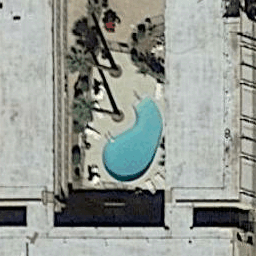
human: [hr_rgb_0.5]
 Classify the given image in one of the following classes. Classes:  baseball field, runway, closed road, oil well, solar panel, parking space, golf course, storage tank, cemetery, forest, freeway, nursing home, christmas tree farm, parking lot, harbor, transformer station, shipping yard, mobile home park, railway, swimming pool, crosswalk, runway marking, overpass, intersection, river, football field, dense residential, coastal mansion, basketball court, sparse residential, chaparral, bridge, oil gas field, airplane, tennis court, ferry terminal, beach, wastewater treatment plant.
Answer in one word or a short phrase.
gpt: swimming pool